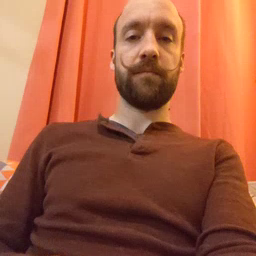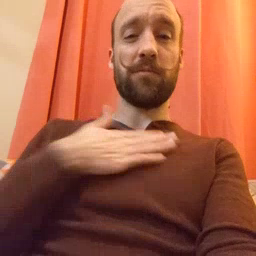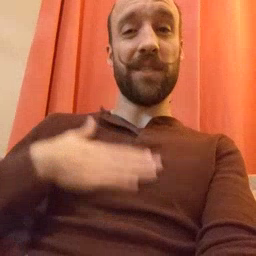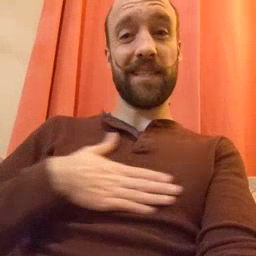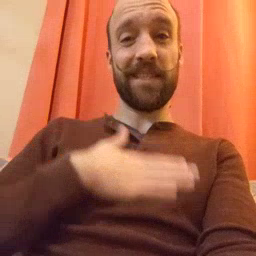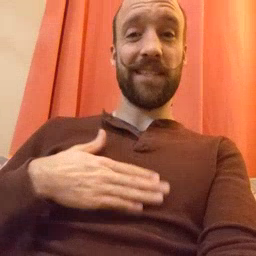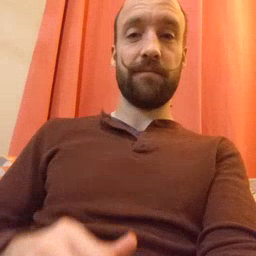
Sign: please